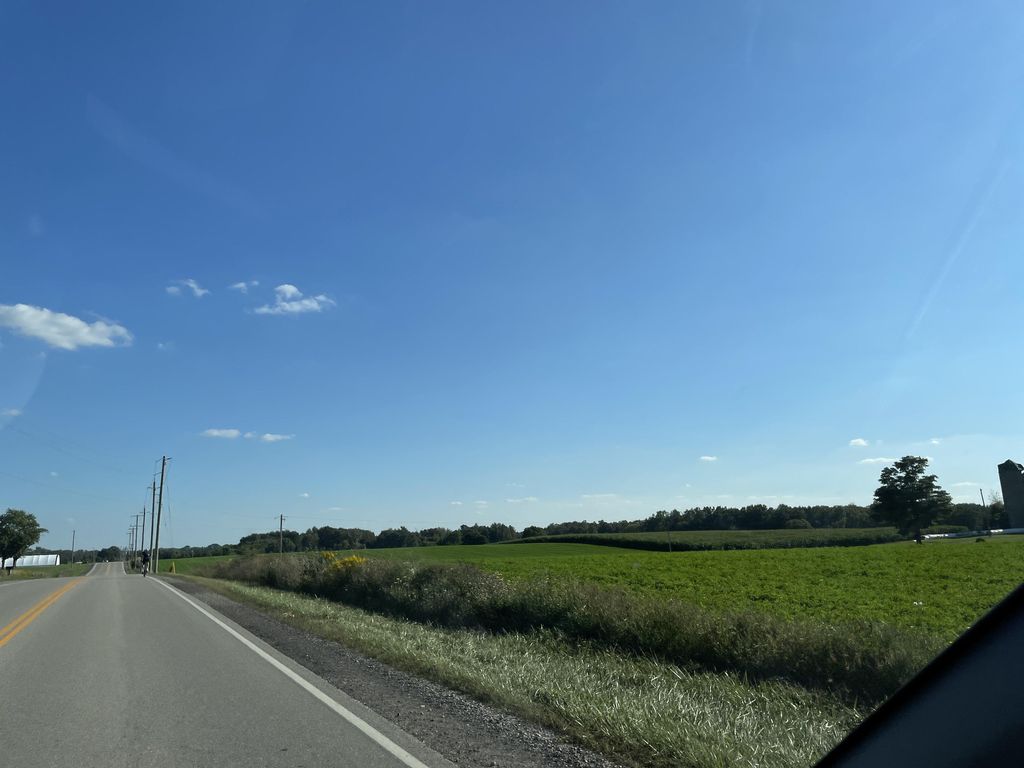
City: kitchener-waterloo